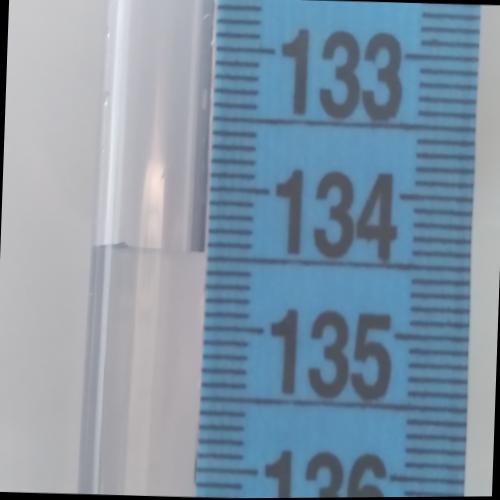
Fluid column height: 134.5 cm